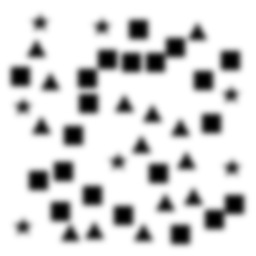
Squares: 21
Triangles: 14
Stars: 7
Total shapes: 42